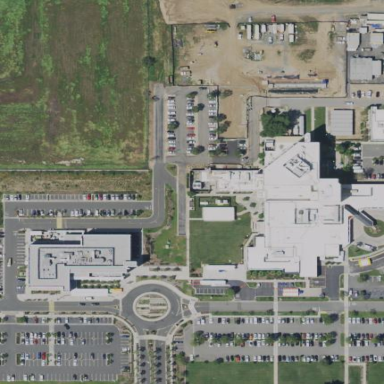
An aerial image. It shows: Healthcare facility identified as hospital.